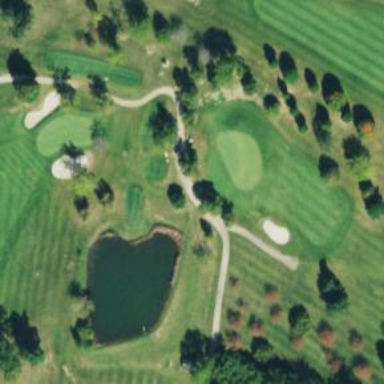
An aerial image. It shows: View of golf hole.